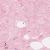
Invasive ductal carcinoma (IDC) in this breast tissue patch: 0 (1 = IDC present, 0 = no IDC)